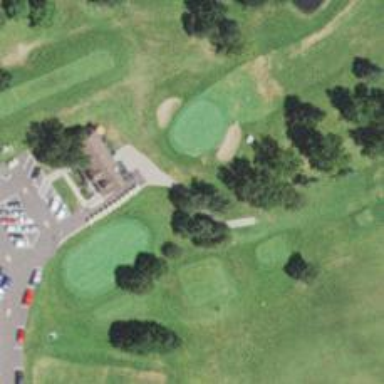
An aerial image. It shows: Pathway for golfing.